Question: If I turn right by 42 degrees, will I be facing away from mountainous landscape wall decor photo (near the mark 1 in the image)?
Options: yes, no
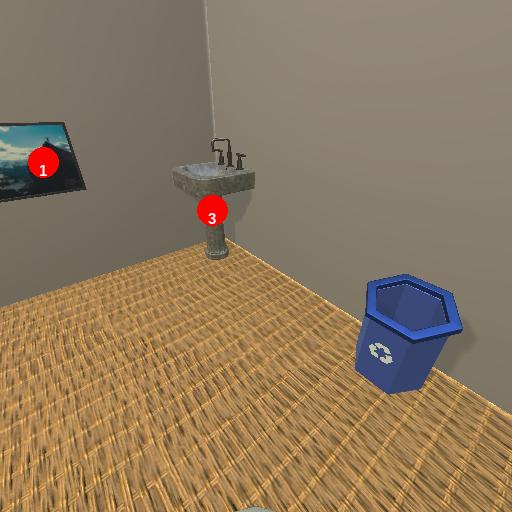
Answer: yes